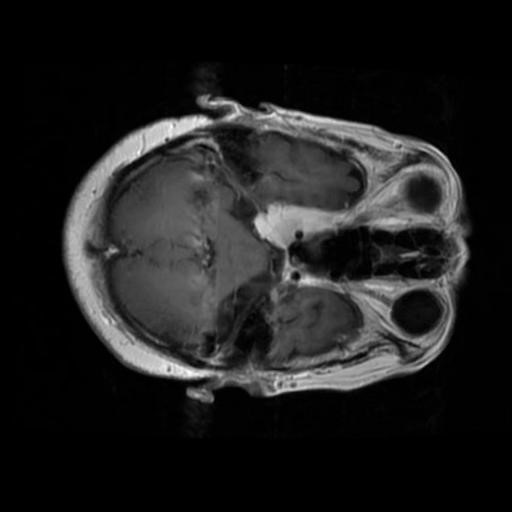
Label: brain_menin